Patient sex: M
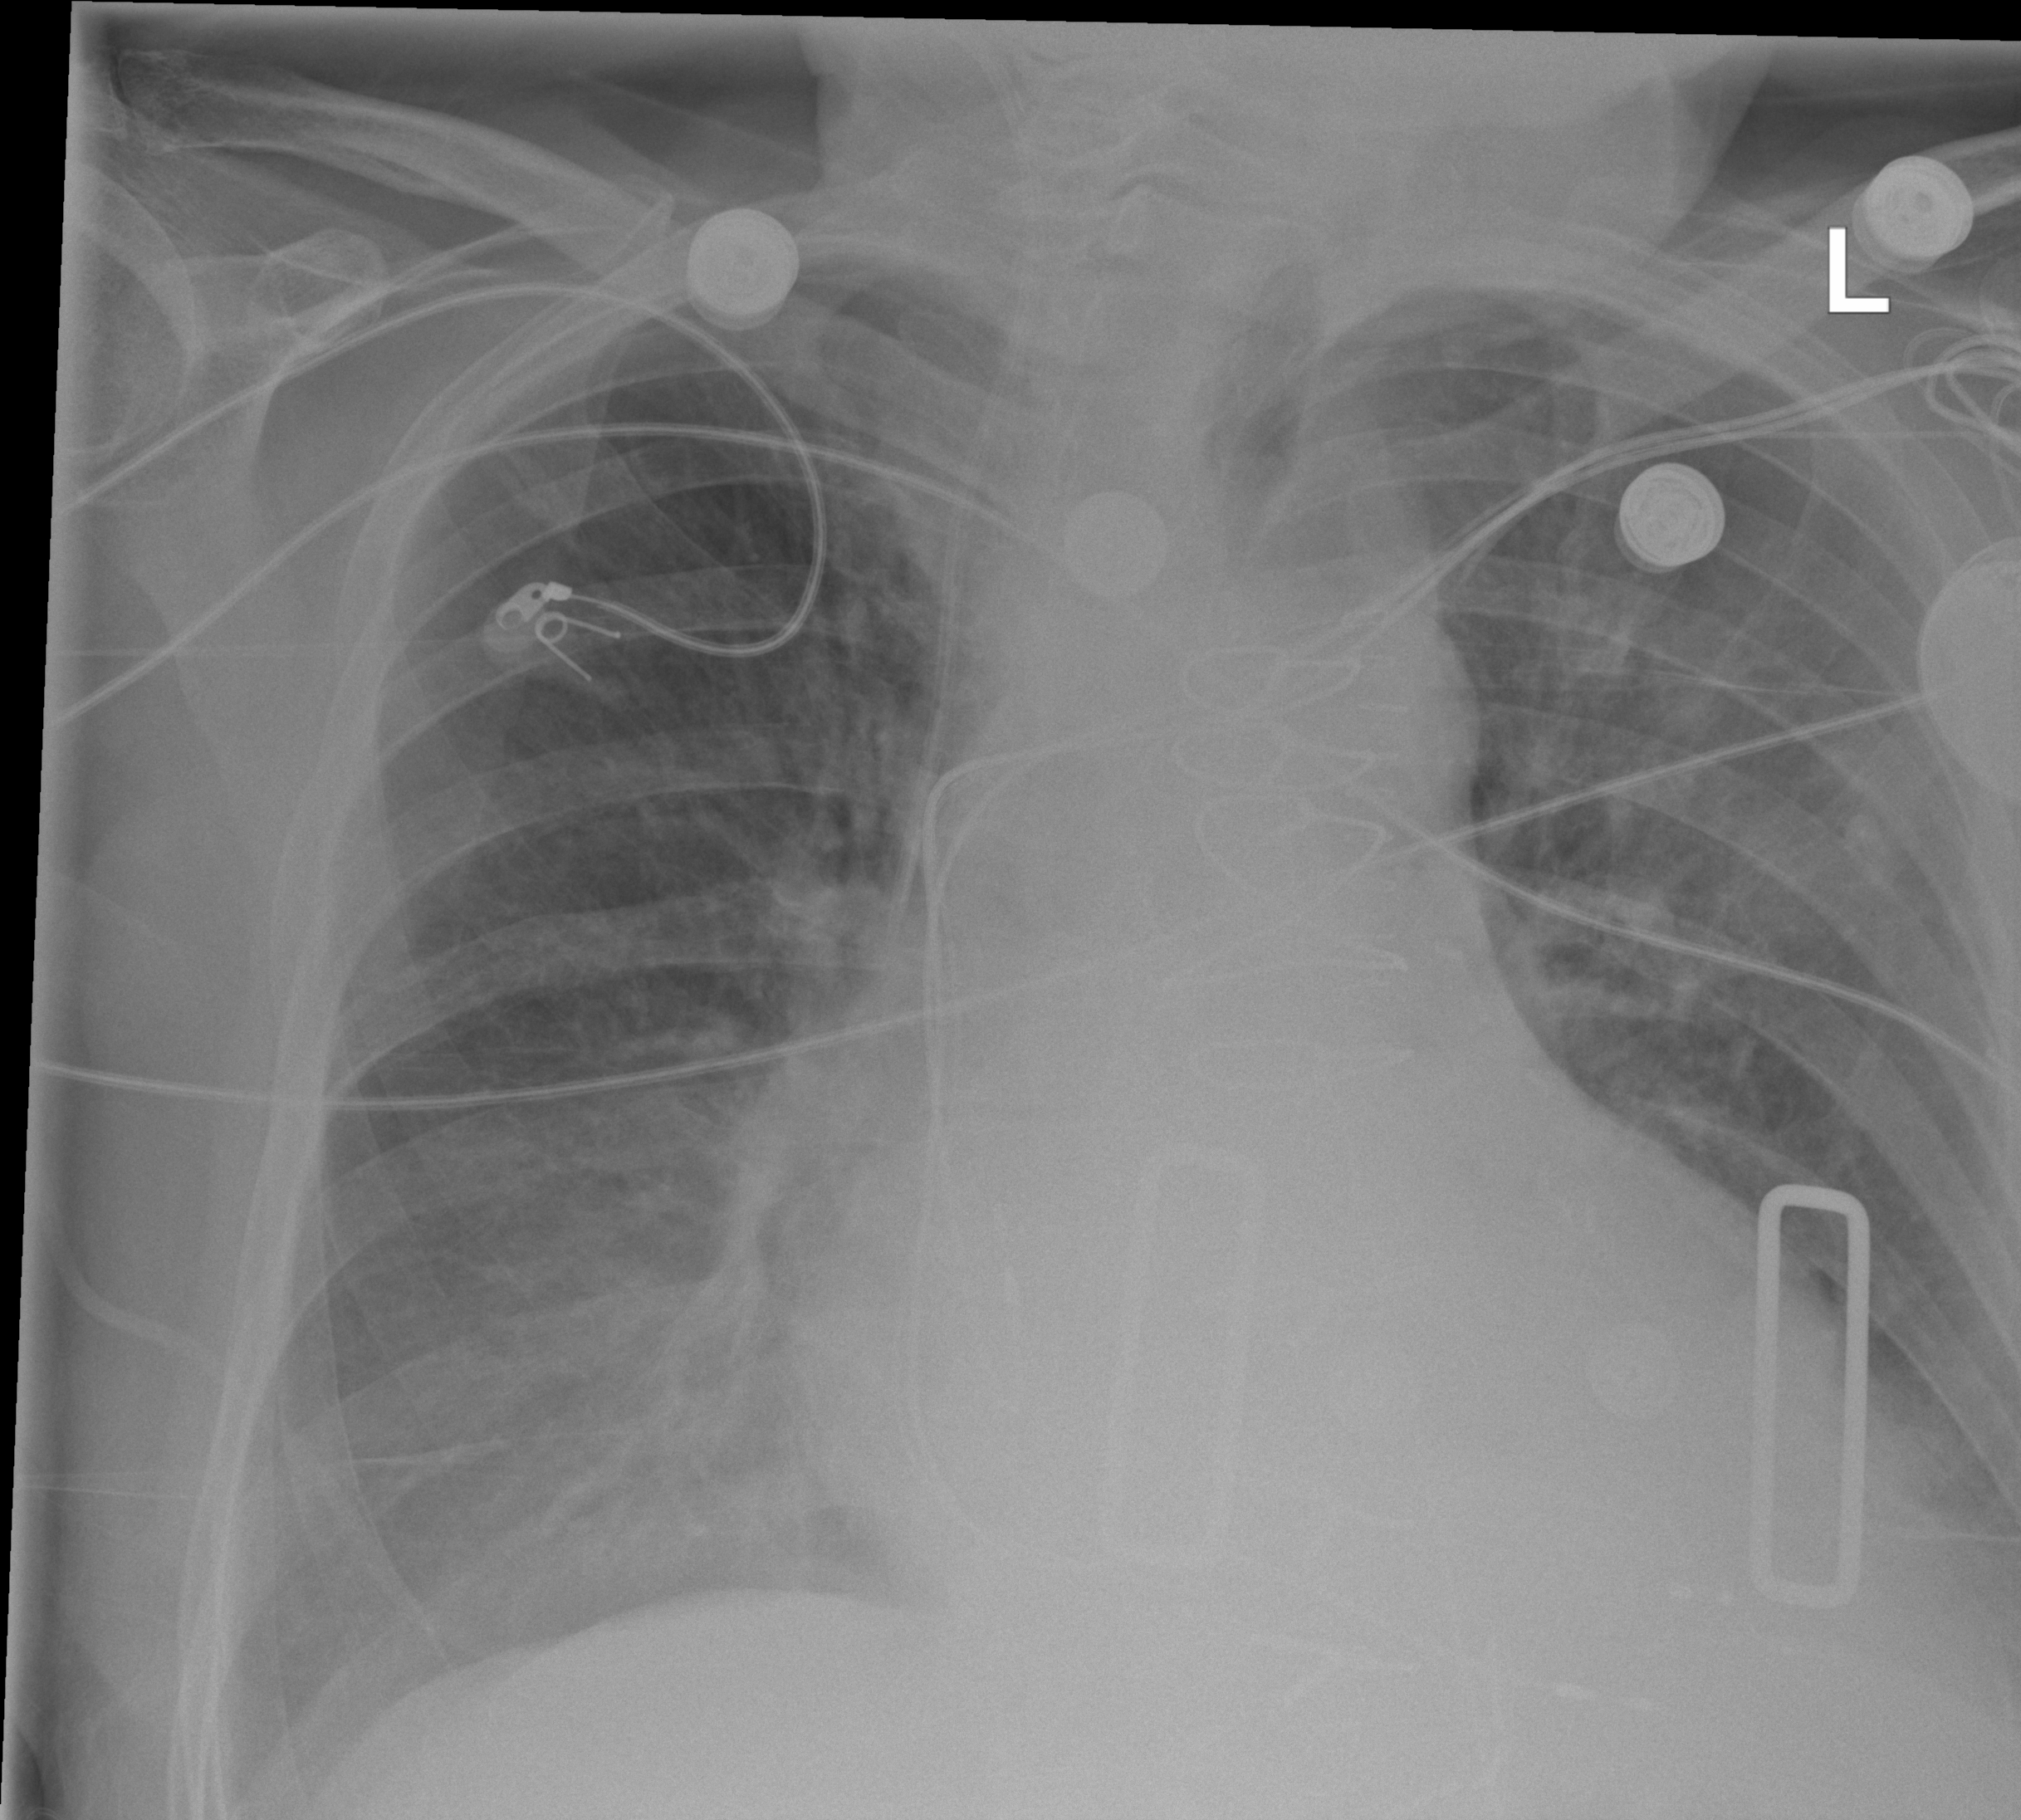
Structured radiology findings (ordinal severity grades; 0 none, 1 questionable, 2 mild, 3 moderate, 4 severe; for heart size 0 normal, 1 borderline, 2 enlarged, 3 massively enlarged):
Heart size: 2
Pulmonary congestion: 2
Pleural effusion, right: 1
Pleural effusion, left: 2
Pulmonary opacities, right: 2
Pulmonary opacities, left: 2
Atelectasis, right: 2
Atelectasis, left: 2